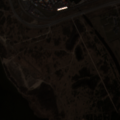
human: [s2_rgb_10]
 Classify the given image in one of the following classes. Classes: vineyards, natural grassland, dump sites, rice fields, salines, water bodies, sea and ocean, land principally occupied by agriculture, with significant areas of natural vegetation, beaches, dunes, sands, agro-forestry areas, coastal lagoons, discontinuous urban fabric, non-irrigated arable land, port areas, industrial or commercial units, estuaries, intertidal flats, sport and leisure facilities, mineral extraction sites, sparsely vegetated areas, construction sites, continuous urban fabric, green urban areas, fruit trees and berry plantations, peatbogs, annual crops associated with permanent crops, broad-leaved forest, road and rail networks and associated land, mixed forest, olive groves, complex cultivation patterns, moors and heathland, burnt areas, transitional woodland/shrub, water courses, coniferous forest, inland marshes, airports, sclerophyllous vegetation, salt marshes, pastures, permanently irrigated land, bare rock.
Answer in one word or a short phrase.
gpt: road and rail networks and associated land, port areas, pastures, mixed forest, transitional woodland/shrub, coastal lagoons